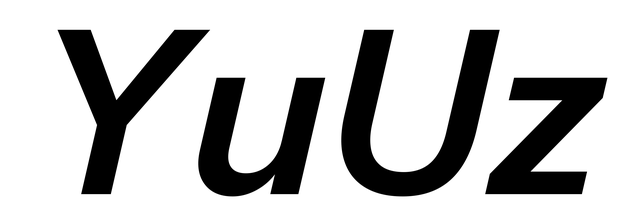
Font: InstrumentSans-Italic_SemiBold_Italic